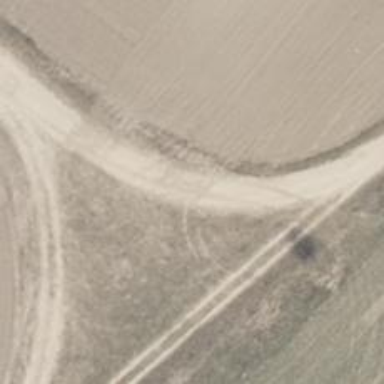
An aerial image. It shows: Track with grade 3 tracktype.